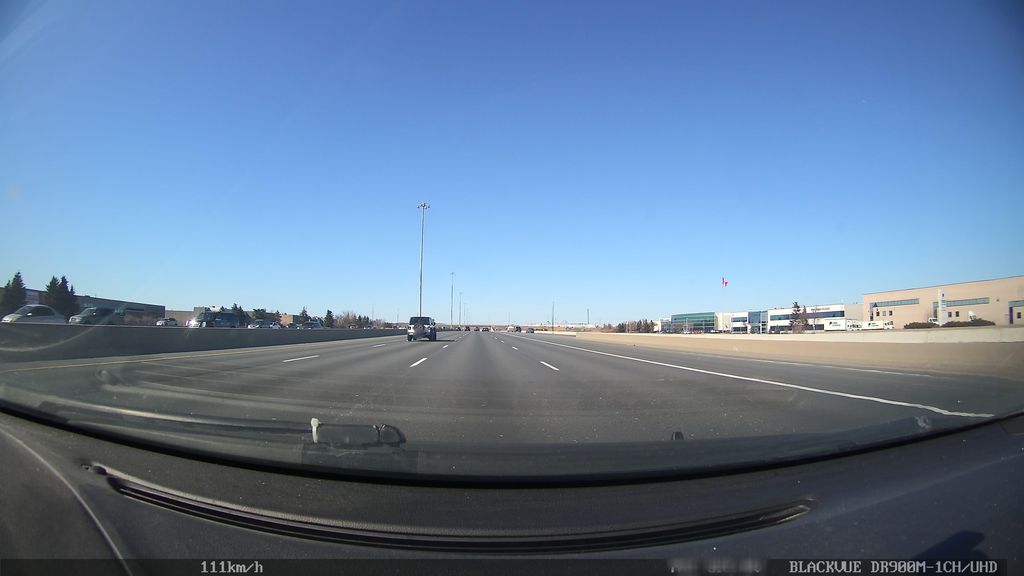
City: toronto